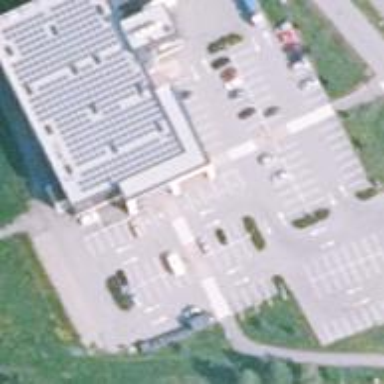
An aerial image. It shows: Supermarket building.